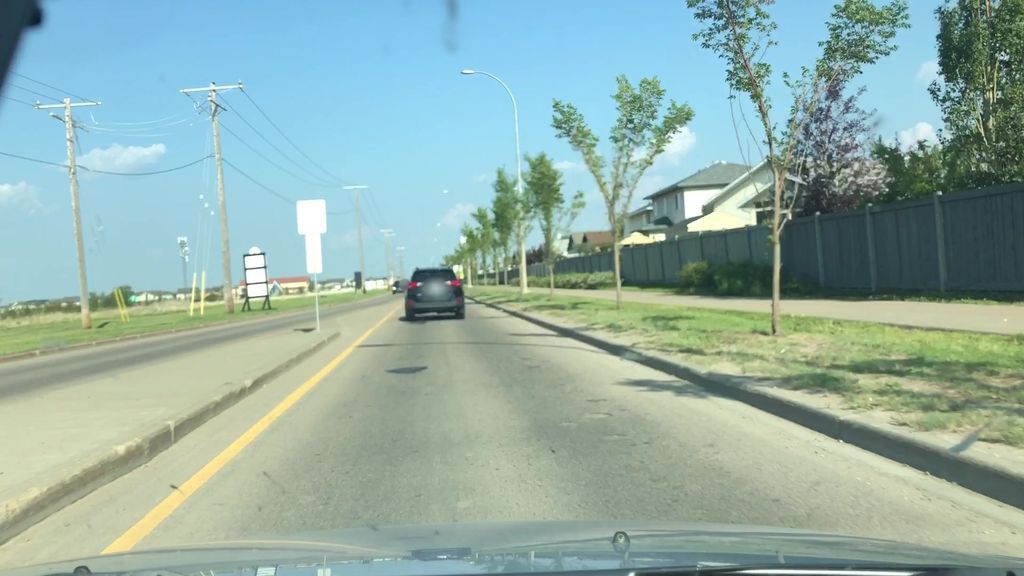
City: edmonton